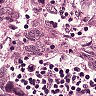
Metastatic tissue present: yes